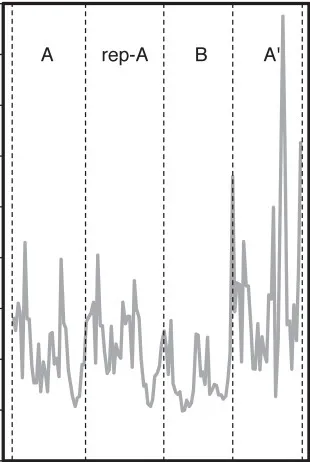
Examples of the raw data.
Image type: chart (chart)